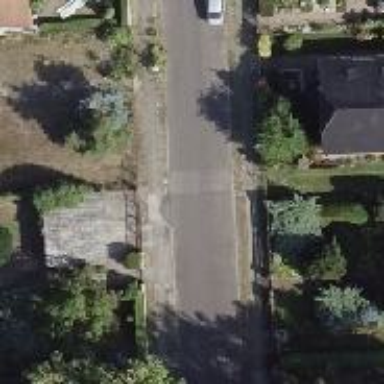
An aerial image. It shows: Sidewalk.